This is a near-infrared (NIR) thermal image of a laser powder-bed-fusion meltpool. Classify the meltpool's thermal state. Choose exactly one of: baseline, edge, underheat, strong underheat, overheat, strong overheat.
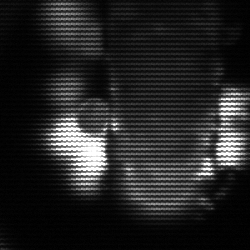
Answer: strong underheat